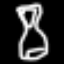
Label: hourglass